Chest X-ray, AP view. Patient: 58 years old, sex M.
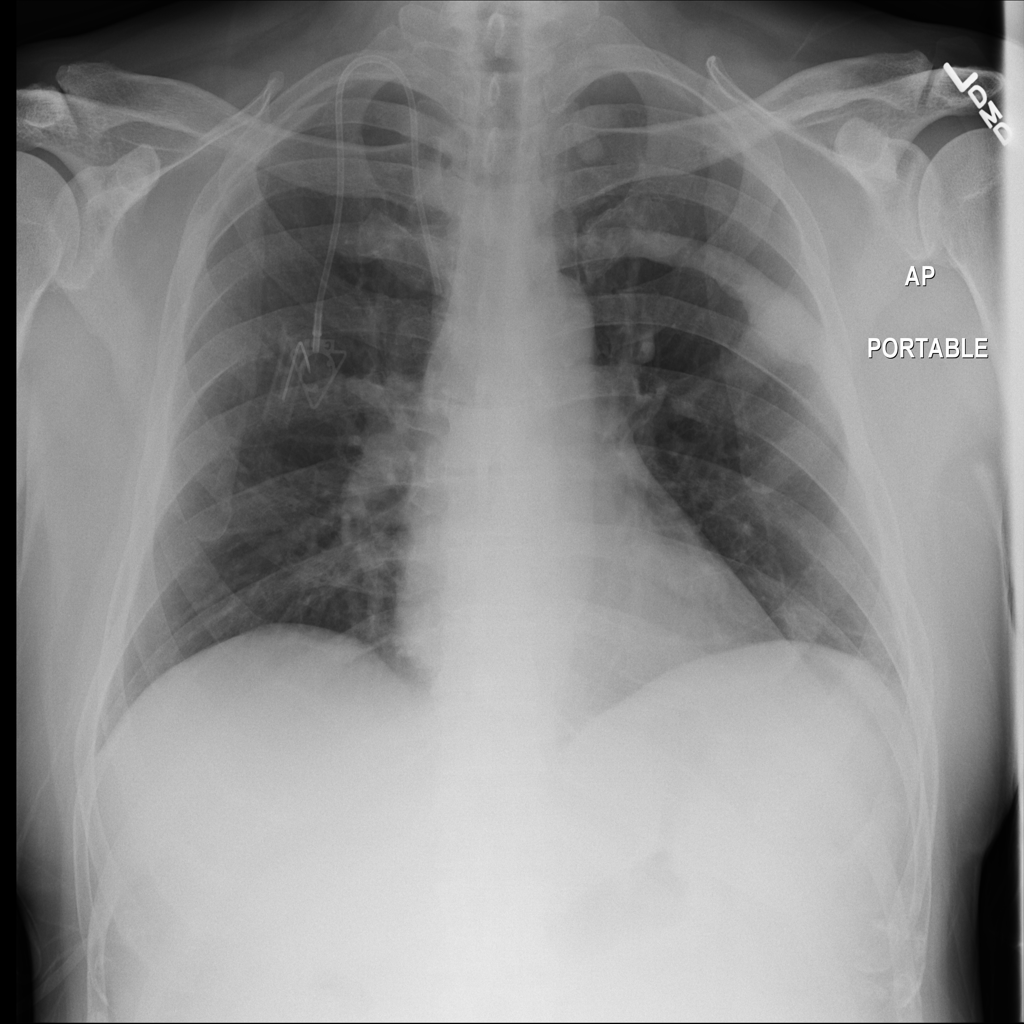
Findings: Atelectasis